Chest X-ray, PA view. Patient: 63 years old, sex M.
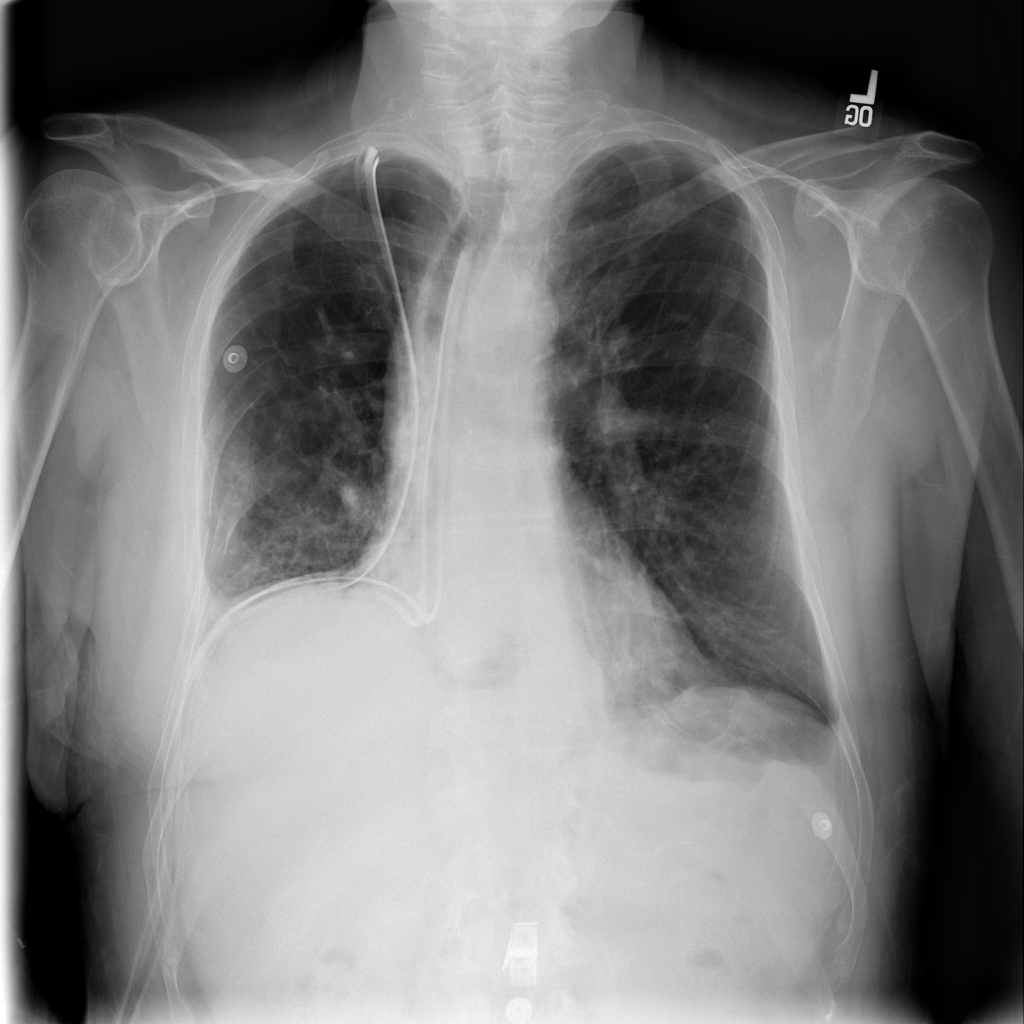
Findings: Effusion